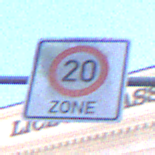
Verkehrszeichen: BeginnZone20
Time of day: SunriseSunset
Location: Outdoor (Urban)
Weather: PartlyCloudy
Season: NotSpecified
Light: Natural